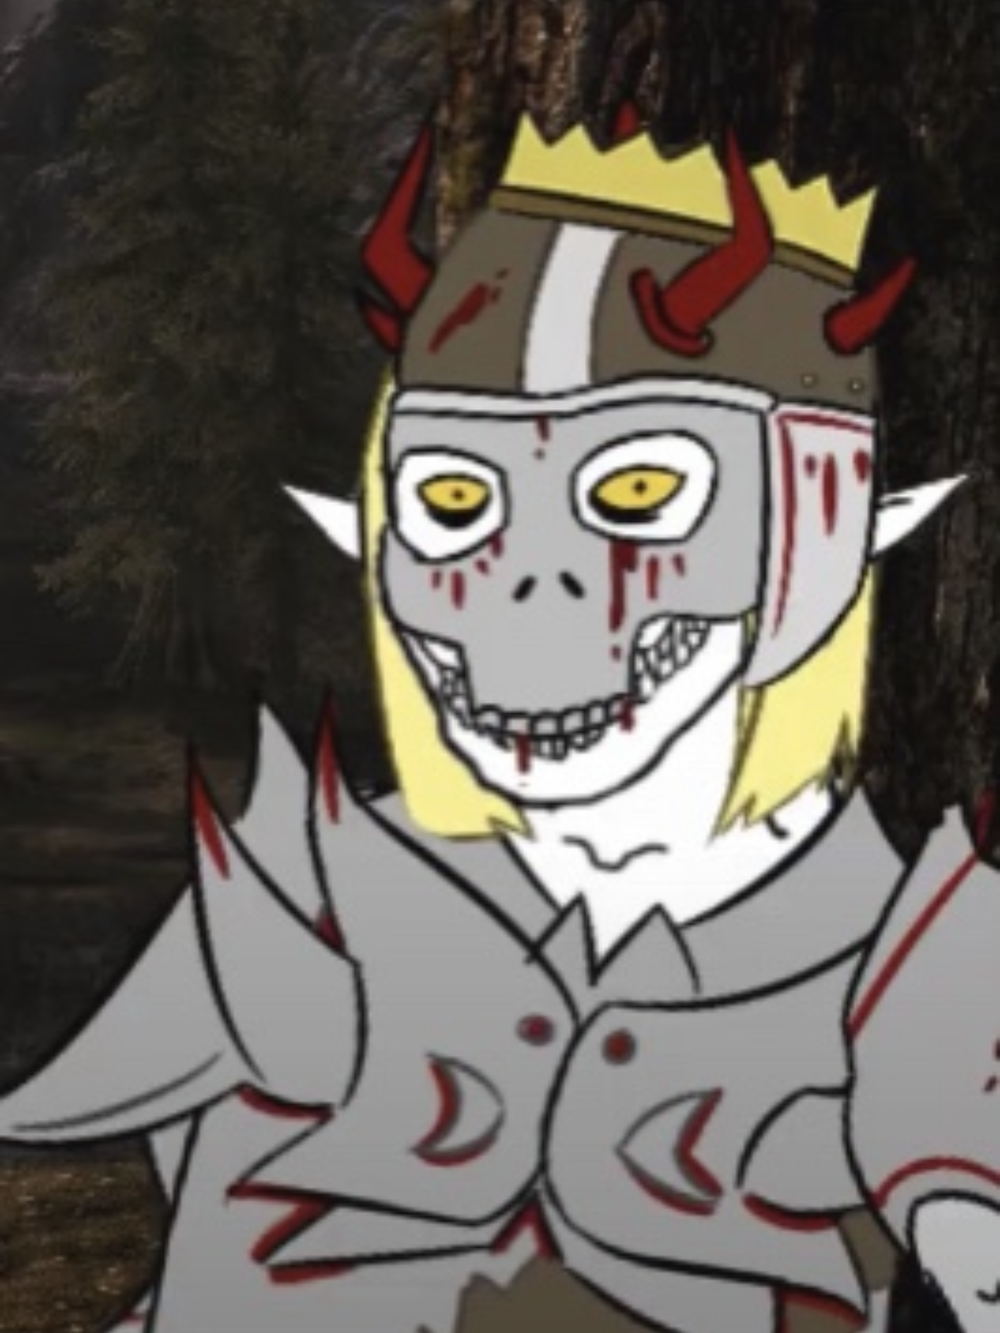
Label: 5_Wojak_with_Background